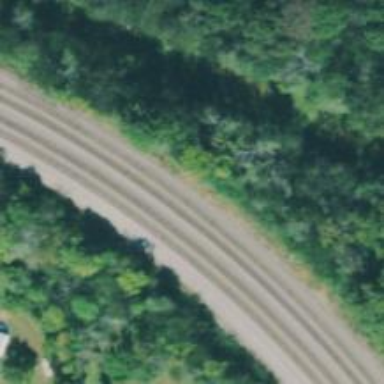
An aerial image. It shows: Railway track.